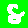
Digit: 8